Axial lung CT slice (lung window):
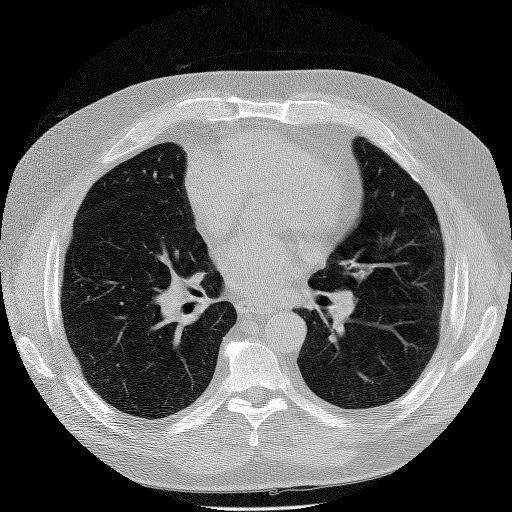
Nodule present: no